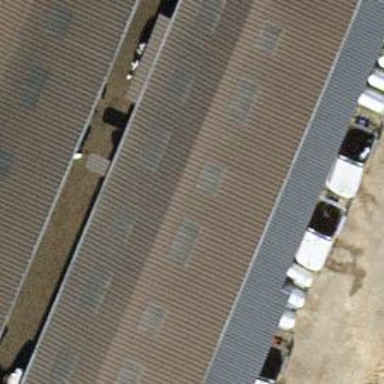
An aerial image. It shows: Farm building.